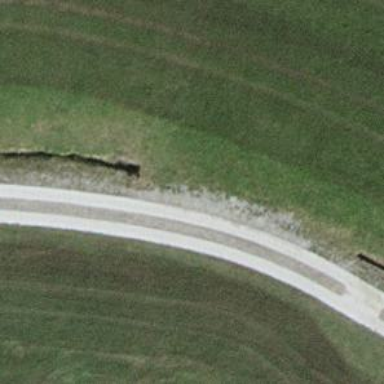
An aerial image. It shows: Drain passing through culvert tunnel.